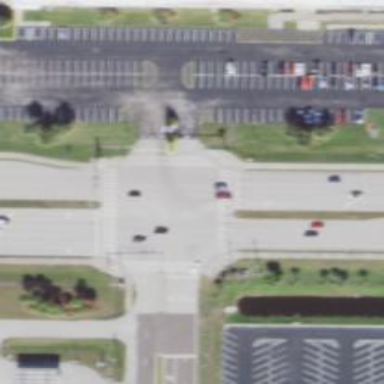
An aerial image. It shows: Crossing on footway.